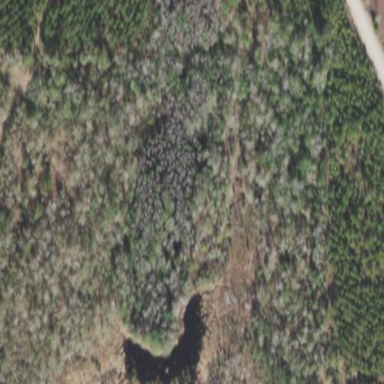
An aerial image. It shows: Mixed woodland with various types of leaves.